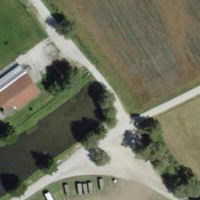
EUNIS habitat code: 53
Species observed at this site:
Filipendula ulmaria